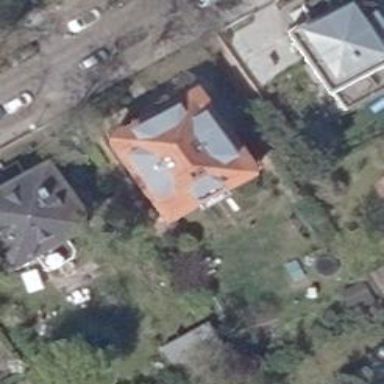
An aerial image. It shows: Apartment building with hipped roof.